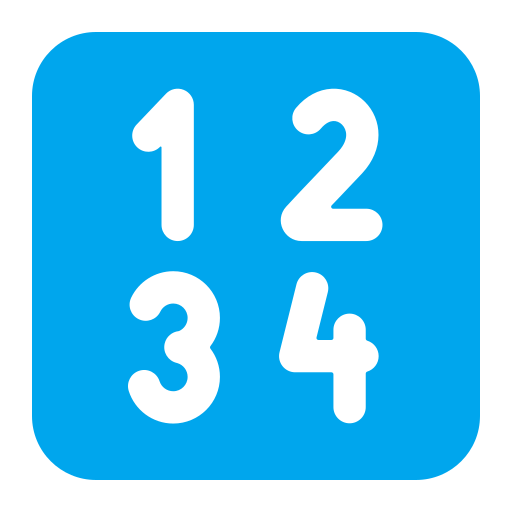
input numbers flat